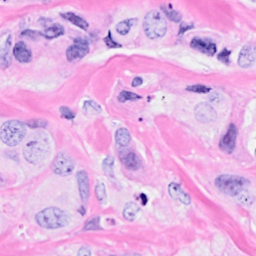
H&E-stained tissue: Breast